九年级 · 度量几何学
如图, 电灯 $P$ 在横杆 $A B$ 的正上方, $A B$ 在灯光下的影子为 $C D, A B / / C D, A B=1.5 m, C D=4.5 m$,点 $\mathrm{P}$ 到 $\mathrm{CD}$ 的距离为 $2.7 \mathrm{~m}$, 则 $\mathrm{AB}$ 与 $\mathrm{CD}$ 间的距离是 m.

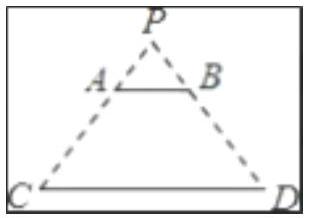
答案: 1.8
解析: $\because \mathrm{AB} / / \mathrm{CD}$,

$\therefore \triangle \mathrm{PAB} \sim \triangle \mathrm{PCD}$,

假设 $\mathrm{CD}$ 到 $\mathrm{AB}$ 距离为 $\mathrm{x}$,

则 $\frac{A B}{C D}=\frac{2.7-x}{2.7}$,

即 $\frac{1.5}{4.5}=\frac{2.7-x}{2.7}$,

$x=1.8$,

$\therefore \mathrm{AB}$ 与 $\mathrm{CD}$ 间的距离是 $1.8 \mathrm{~m} ;$

故答案为: 1.8 .

【点睛】本题考查了中心投影, 用到的知识点是相似三角形的性质和判定, 相似三角形对应高之比等于对应边之比. 解此题的关键是把实际问题转化为数学问题 (三角形相似问题).